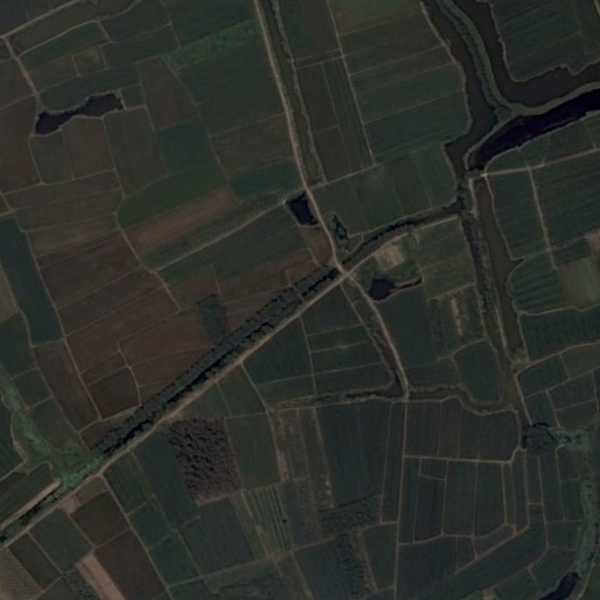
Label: Farmland